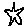
Label: star